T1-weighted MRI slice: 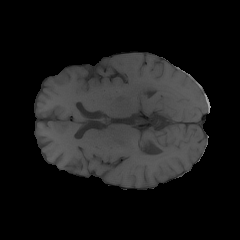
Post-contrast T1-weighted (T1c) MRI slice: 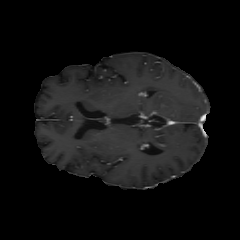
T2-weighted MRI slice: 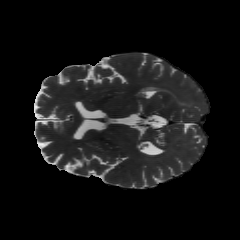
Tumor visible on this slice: yes